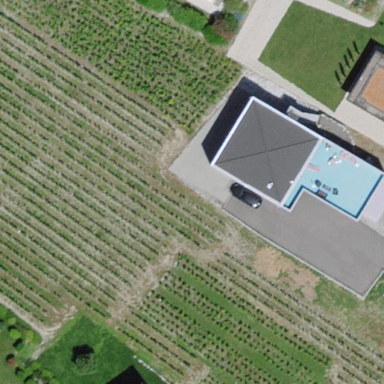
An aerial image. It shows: Vineyard where grapes are grown.